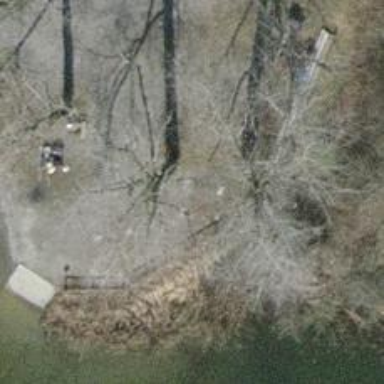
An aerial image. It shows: Bench.